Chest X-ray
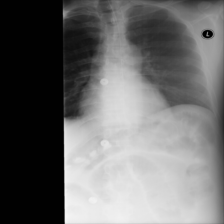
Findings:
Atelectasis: negative
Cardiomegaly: negative
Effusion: negative
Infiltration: negative
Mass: negative
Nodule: negative
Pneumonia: negative
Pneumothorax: negative
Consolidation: negative
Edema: negative
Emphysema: negative
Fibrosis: negative
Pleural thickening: negative
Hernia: negative